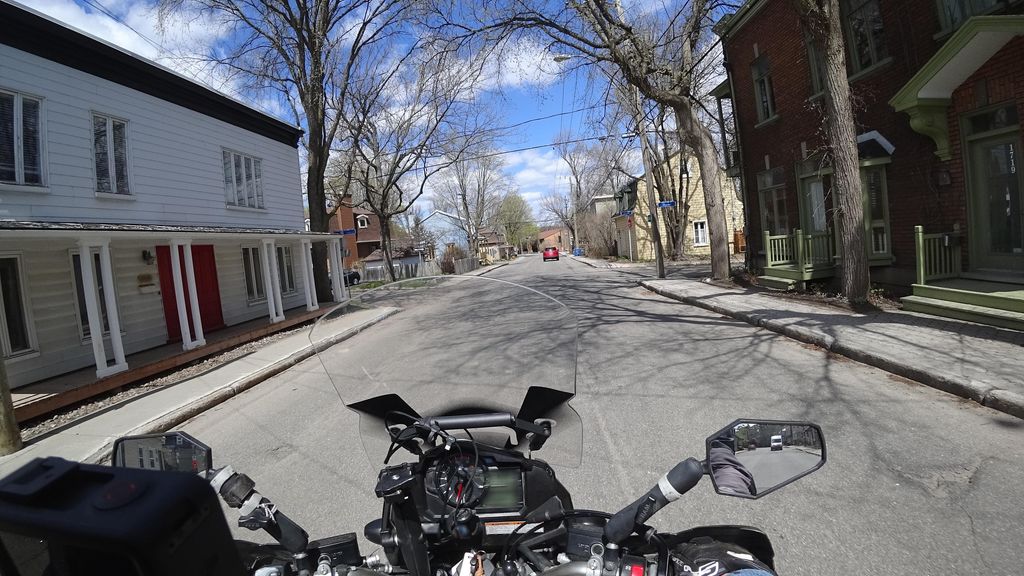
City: quebec_city